Aerial crown-view tile of a tropical tree (Barro Colorado Island, Panama), acquired 20240918:
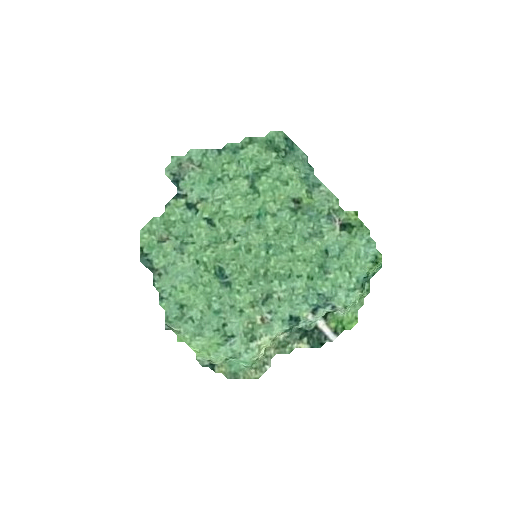
Species: Trattinnickia aspera
GBIF accepted scientific name: Trattinnickia aspera
Crown area: 62.448 m²